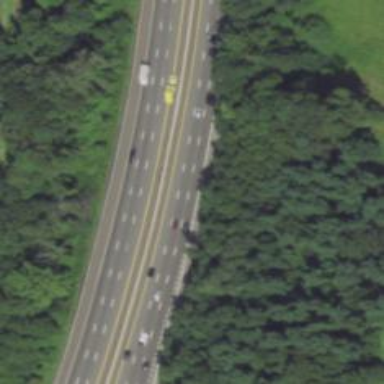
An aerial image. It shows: Asphalt motorway.